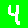
Digit: 4